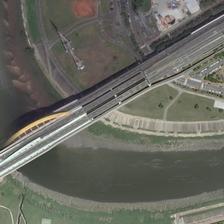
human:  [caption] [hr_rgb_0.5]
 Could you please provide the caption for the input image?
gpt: a bridge is on the curved position of a river .

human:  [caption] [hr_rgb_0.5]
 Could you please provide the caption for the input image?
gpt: a long bridge is on the bend of a river .

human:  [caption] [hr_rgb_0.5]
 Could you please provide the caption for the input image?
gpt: a bridge is on curved position of a river with many buildings on two sides of it .

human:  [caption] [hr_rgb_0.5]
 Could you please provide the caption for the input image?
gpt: a wide bridge on the river's turn provides a great convenience for the residents on both sides of the river .

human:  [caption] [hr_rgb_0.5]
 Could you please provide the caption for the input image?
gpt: a bridge is on the curved position of a river .